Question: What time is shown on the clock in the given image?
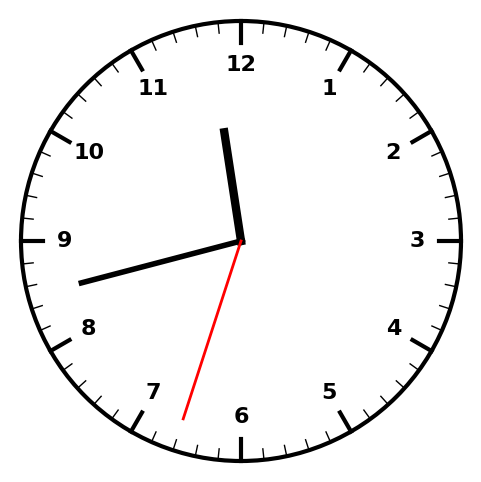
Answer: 11:42:33